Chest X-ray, PA view. Patient: 52 years old, sex F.
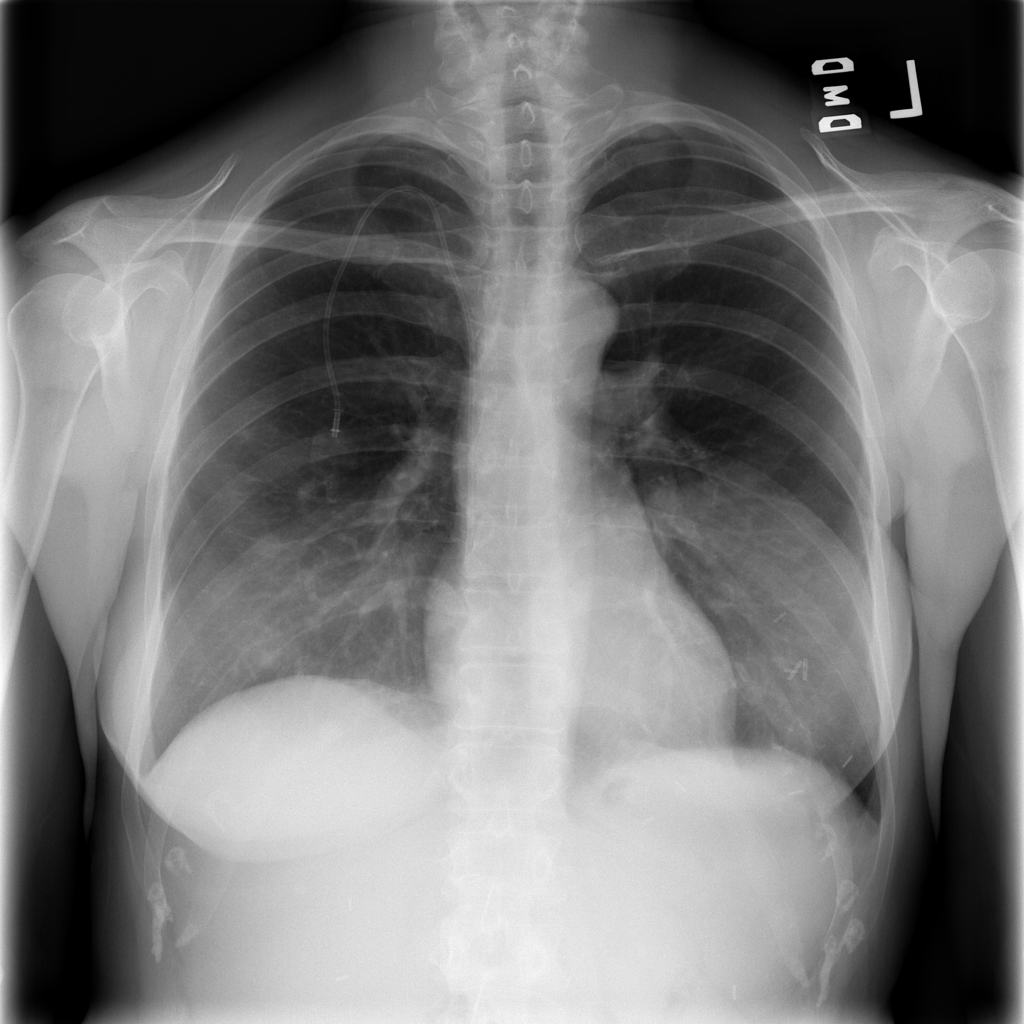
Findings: Nodule